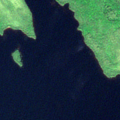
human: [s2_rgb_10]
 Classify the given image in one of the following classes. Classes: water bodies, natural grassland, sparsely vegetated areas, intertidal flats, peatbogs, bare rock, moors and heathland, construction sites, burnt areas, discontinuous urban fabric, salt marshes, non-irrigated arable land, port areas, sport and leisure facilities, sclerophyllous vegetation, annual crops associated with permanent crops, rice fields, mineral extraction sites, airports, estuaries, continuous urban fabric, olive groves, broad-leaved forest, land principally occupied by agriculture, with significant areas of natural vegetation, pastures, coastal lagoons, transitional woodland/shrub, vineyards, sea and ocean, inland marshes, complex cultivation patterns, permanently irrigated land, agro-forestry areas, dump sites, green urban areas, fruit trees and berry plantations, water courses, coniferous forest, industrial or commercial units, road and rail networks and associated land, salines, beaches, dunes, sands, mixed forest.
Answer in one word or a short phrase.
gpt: coniferous forest, mixed forest, water bodies